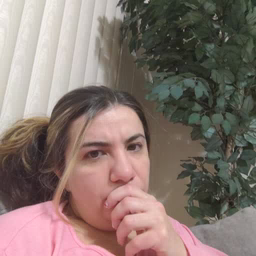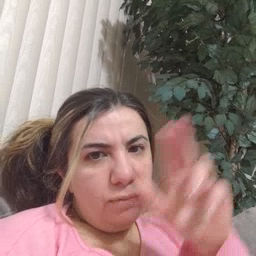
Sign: horse